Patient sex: M
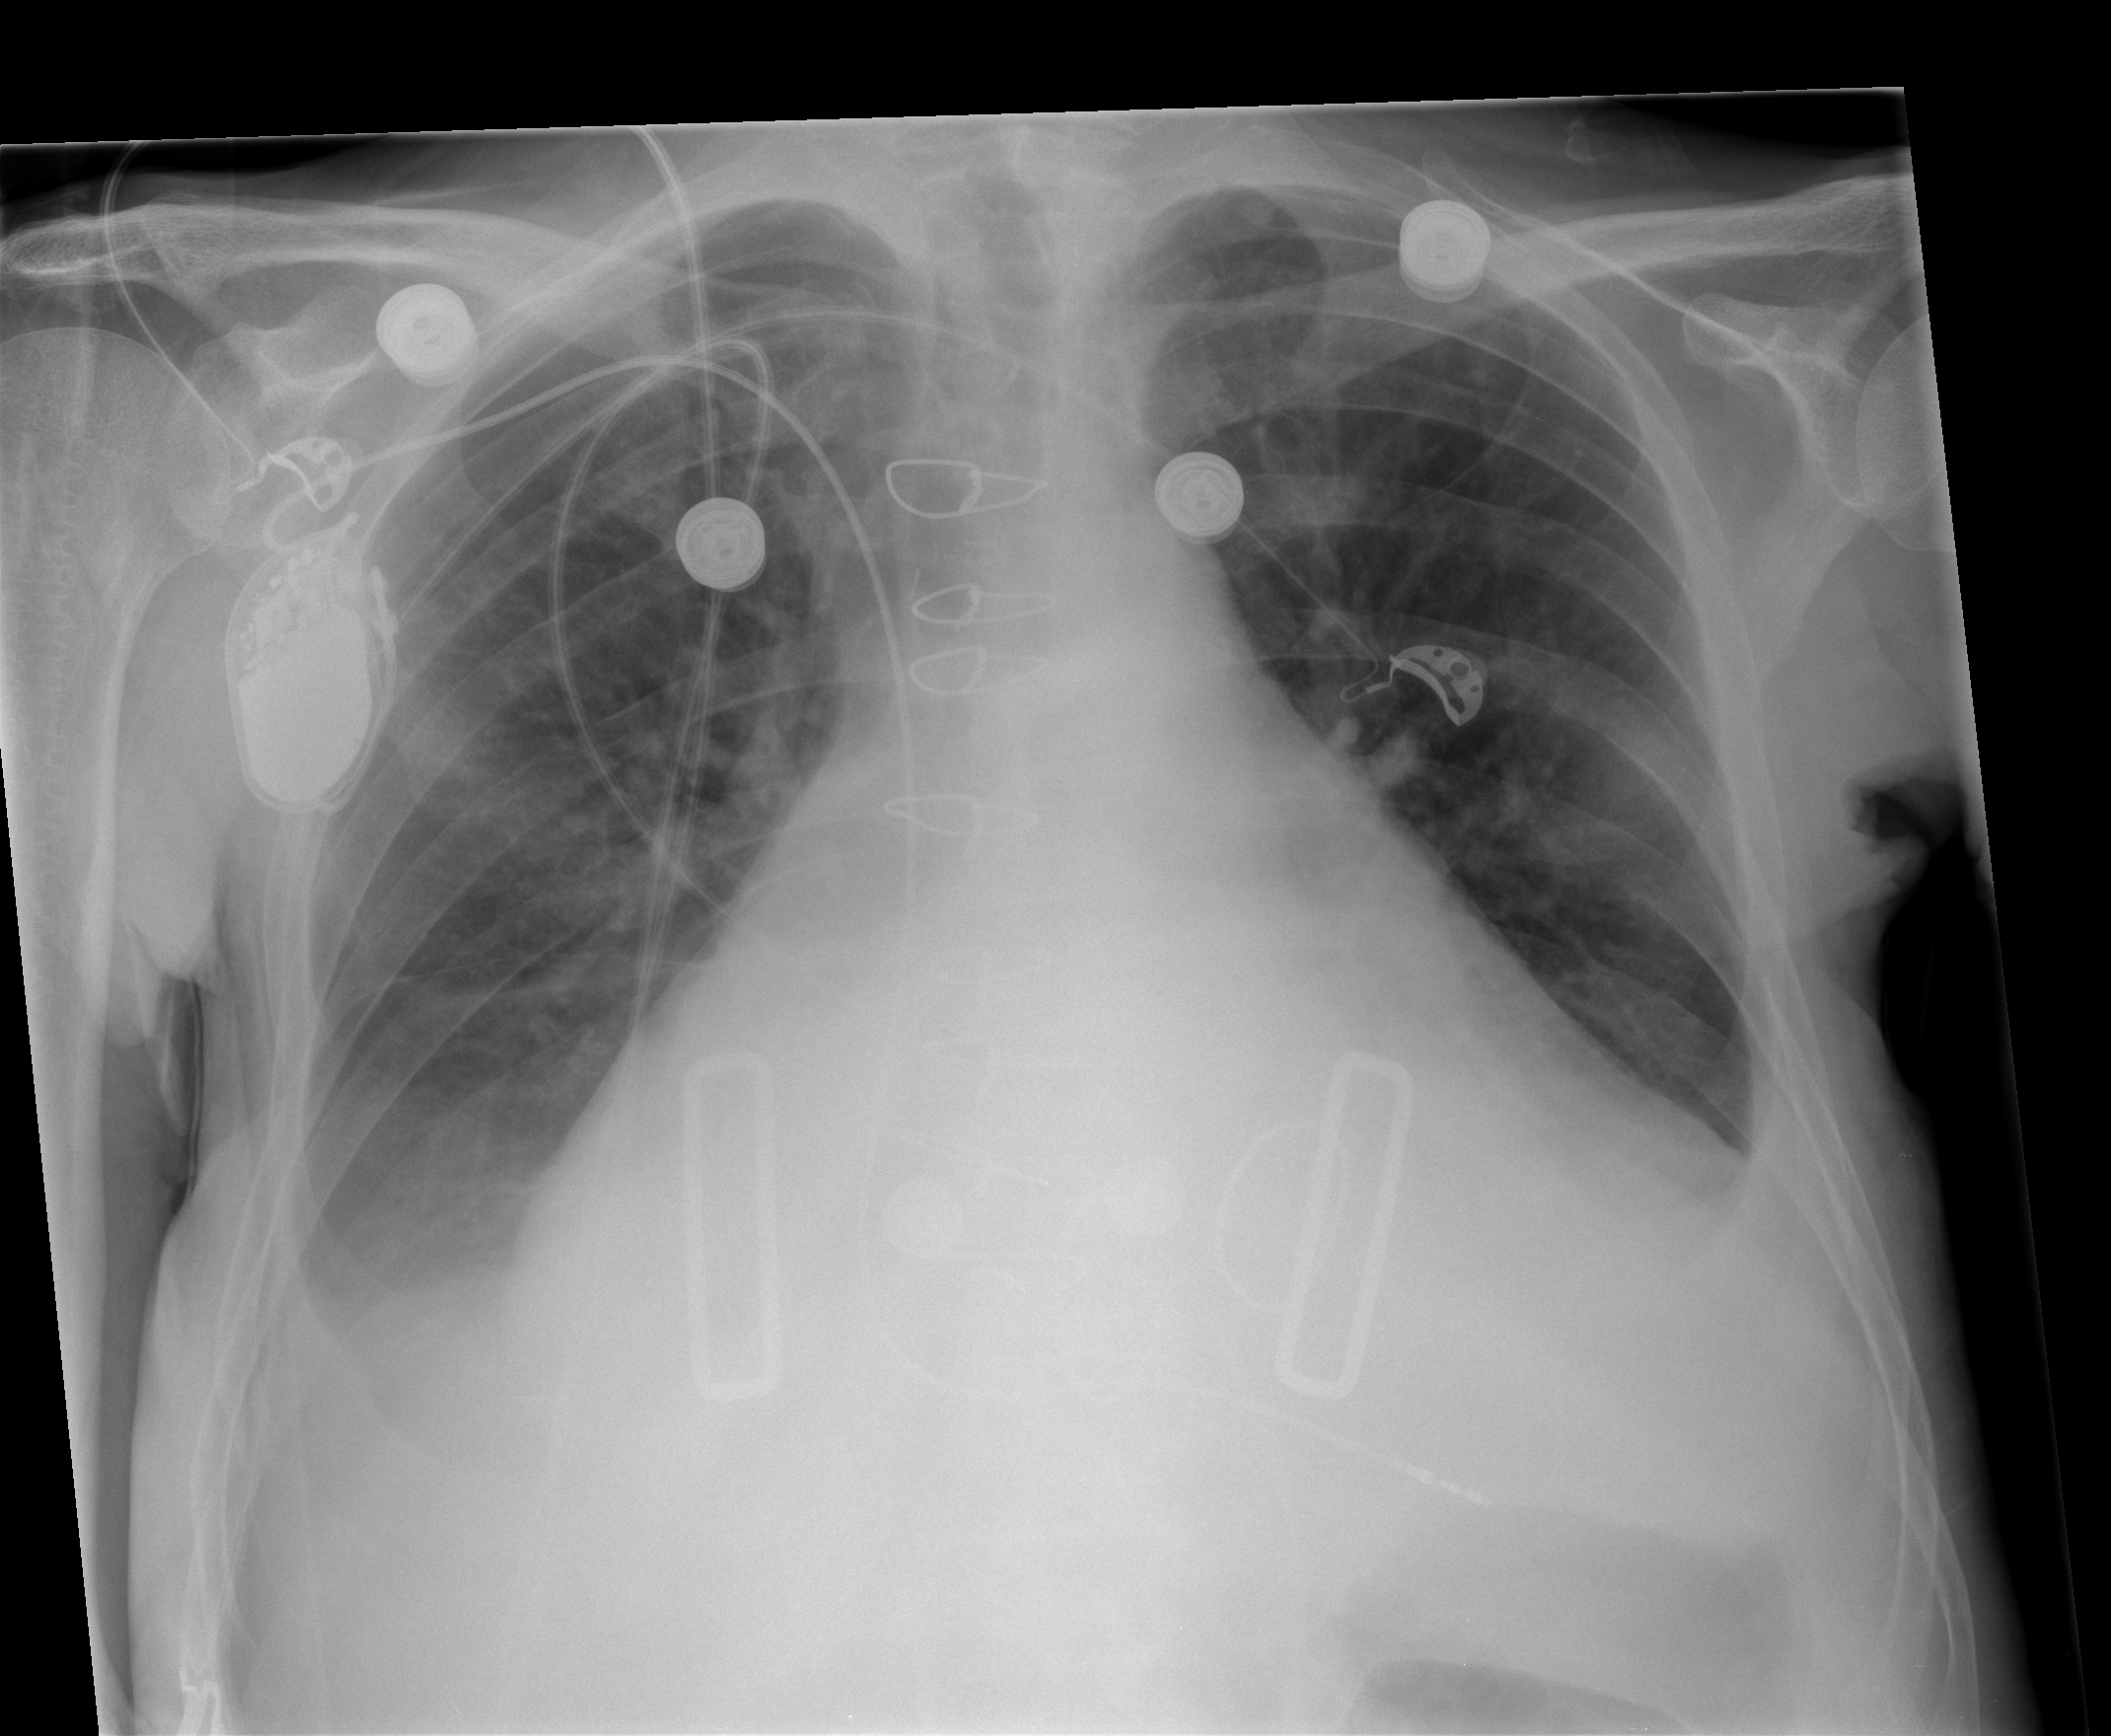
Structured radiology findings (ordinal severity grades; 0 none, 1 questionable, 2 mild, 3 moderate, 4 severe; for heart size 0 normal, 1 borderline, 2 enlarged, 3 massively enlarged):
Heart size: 3
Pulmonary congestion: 1
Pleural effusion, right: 2
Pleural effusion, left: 1
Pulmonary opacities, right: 0
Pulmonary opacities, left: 0
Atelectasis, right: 1
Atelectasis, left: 0